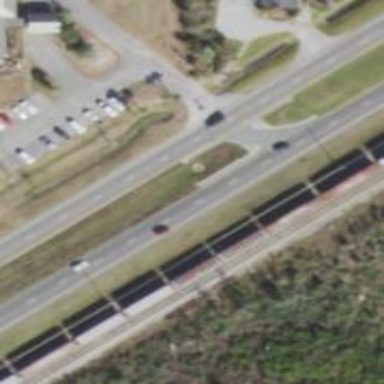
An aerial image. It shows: Trunk link highway.